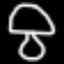
Label: mushroom